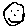
Label: smiley face